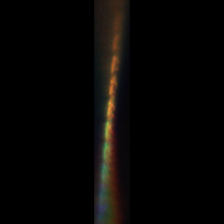
Taxon: Psuedo-nitzschia
Group: Diatoms